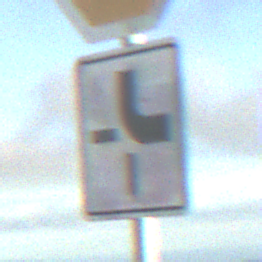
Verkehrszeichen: VerlaufVorfahrtsstrasse4
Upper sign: Stop
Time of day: SunriseSunset
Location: Outdoor (Nature)
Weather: PartlyCloudy
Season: NotSpecified
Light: Natural